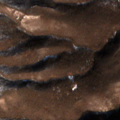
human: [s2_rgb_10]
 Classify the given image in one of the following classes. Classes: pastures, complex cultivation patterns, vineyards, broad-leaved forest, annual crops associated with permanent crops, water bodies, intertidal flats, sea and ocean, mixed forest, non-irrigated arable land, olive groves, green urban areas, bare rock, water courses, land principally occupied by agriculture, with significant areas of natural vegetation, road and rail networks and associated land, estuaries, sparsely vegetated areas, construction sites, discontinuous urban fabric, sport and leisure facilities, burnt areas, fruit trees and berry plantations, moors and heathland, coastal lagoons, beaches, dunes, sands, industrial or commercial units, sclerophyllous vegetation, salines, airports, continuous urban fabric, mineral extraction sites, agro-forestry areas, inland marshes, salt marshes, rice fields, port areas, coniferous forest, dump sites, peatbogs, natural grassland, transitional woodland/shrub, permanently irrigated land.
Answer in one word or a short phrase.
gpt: broad-leaved forest